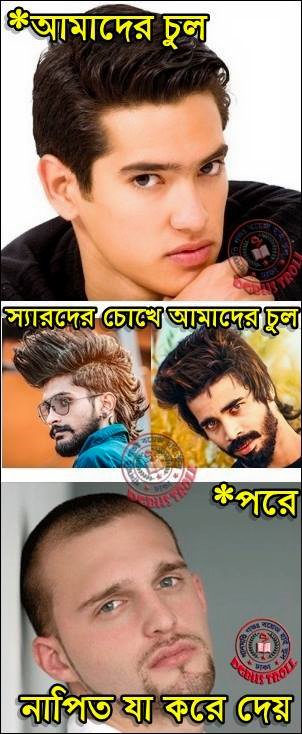
Caption: *আমাদের চুল    স্যারদের চোখে আমাদের চুল     *পরে   নাপিত যা করে দেয়
Label: non-hate